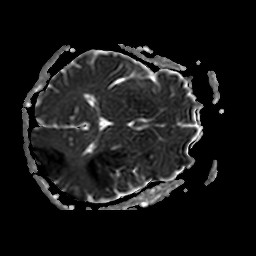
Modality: ADC
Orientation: axial
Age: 52
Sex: male
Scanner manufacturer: philips
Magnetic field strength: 3 T
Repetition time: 3.794 s
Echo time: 0.06119 s